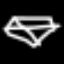
Label: diamond